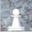
Piece: wP